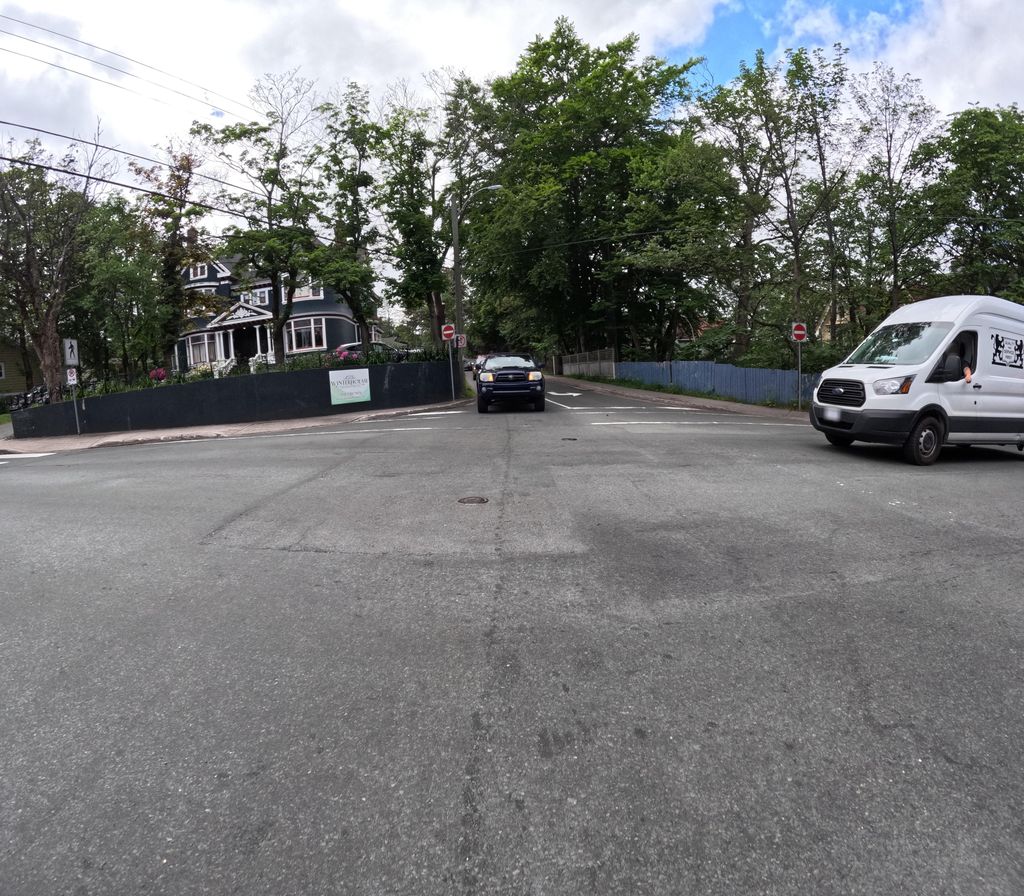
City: st_johns